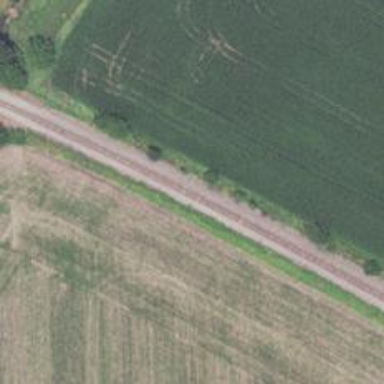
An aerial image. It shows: Railway track.